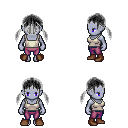
a pixel art fantasy rpg character, female body template, dark elf, purple skin, white pirate shirt, magenta pants, gray twin-tailed hairstyle, brown shoes, four views (front, back, left, right), 2x2 character sprite sheet, small pixel art, hard edges, no anti-aliasing